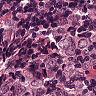
Metastatic tissue present: yes